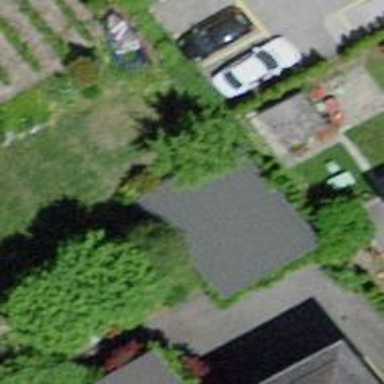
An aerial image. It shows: Group of garages.